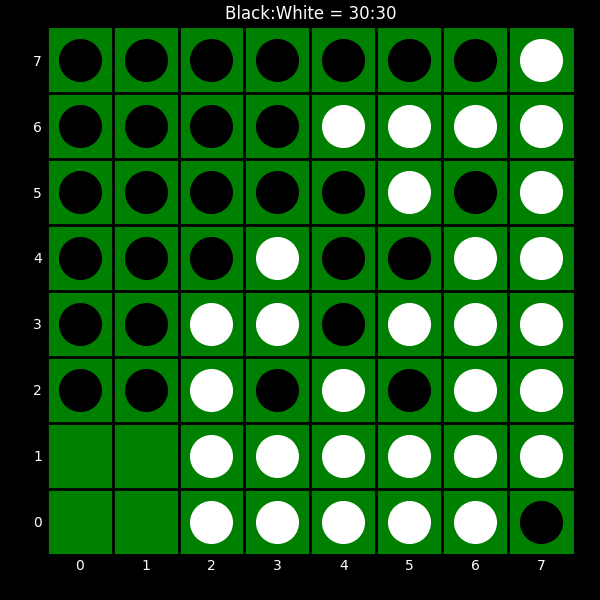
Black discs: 30
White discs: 30